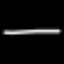
Label: line